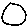
Label: circle